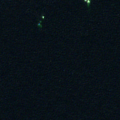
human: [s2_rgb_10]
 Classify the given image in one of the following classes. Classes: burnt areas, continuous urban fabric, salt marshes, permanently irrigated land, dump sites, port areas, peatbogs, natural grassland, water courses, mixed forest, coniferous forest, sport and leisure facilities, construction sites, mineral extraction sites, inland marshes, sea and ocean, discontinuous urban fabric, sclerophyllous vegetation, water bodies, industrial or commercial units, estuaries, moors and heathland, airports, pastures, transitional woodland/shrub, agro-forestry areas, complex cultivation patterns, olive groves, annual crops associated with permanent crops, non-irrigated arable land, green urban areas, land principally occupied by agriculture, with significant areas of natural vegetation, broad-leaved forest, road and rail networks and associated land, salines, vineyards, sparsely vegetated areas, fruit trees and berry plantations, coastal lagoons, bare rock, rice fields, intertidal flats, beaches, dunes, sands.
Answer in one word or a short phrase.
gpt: sea and ocean